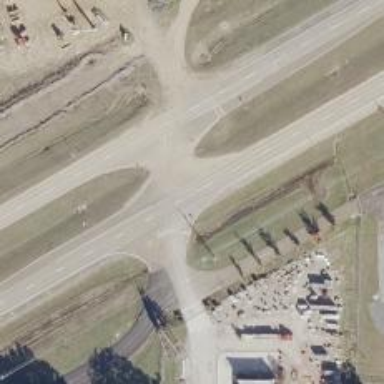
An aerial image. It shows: Trunk link highway.